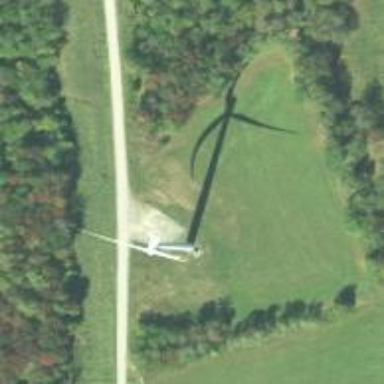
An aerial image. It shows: Wind generator with horizontal axis. The generator is wind turbine.